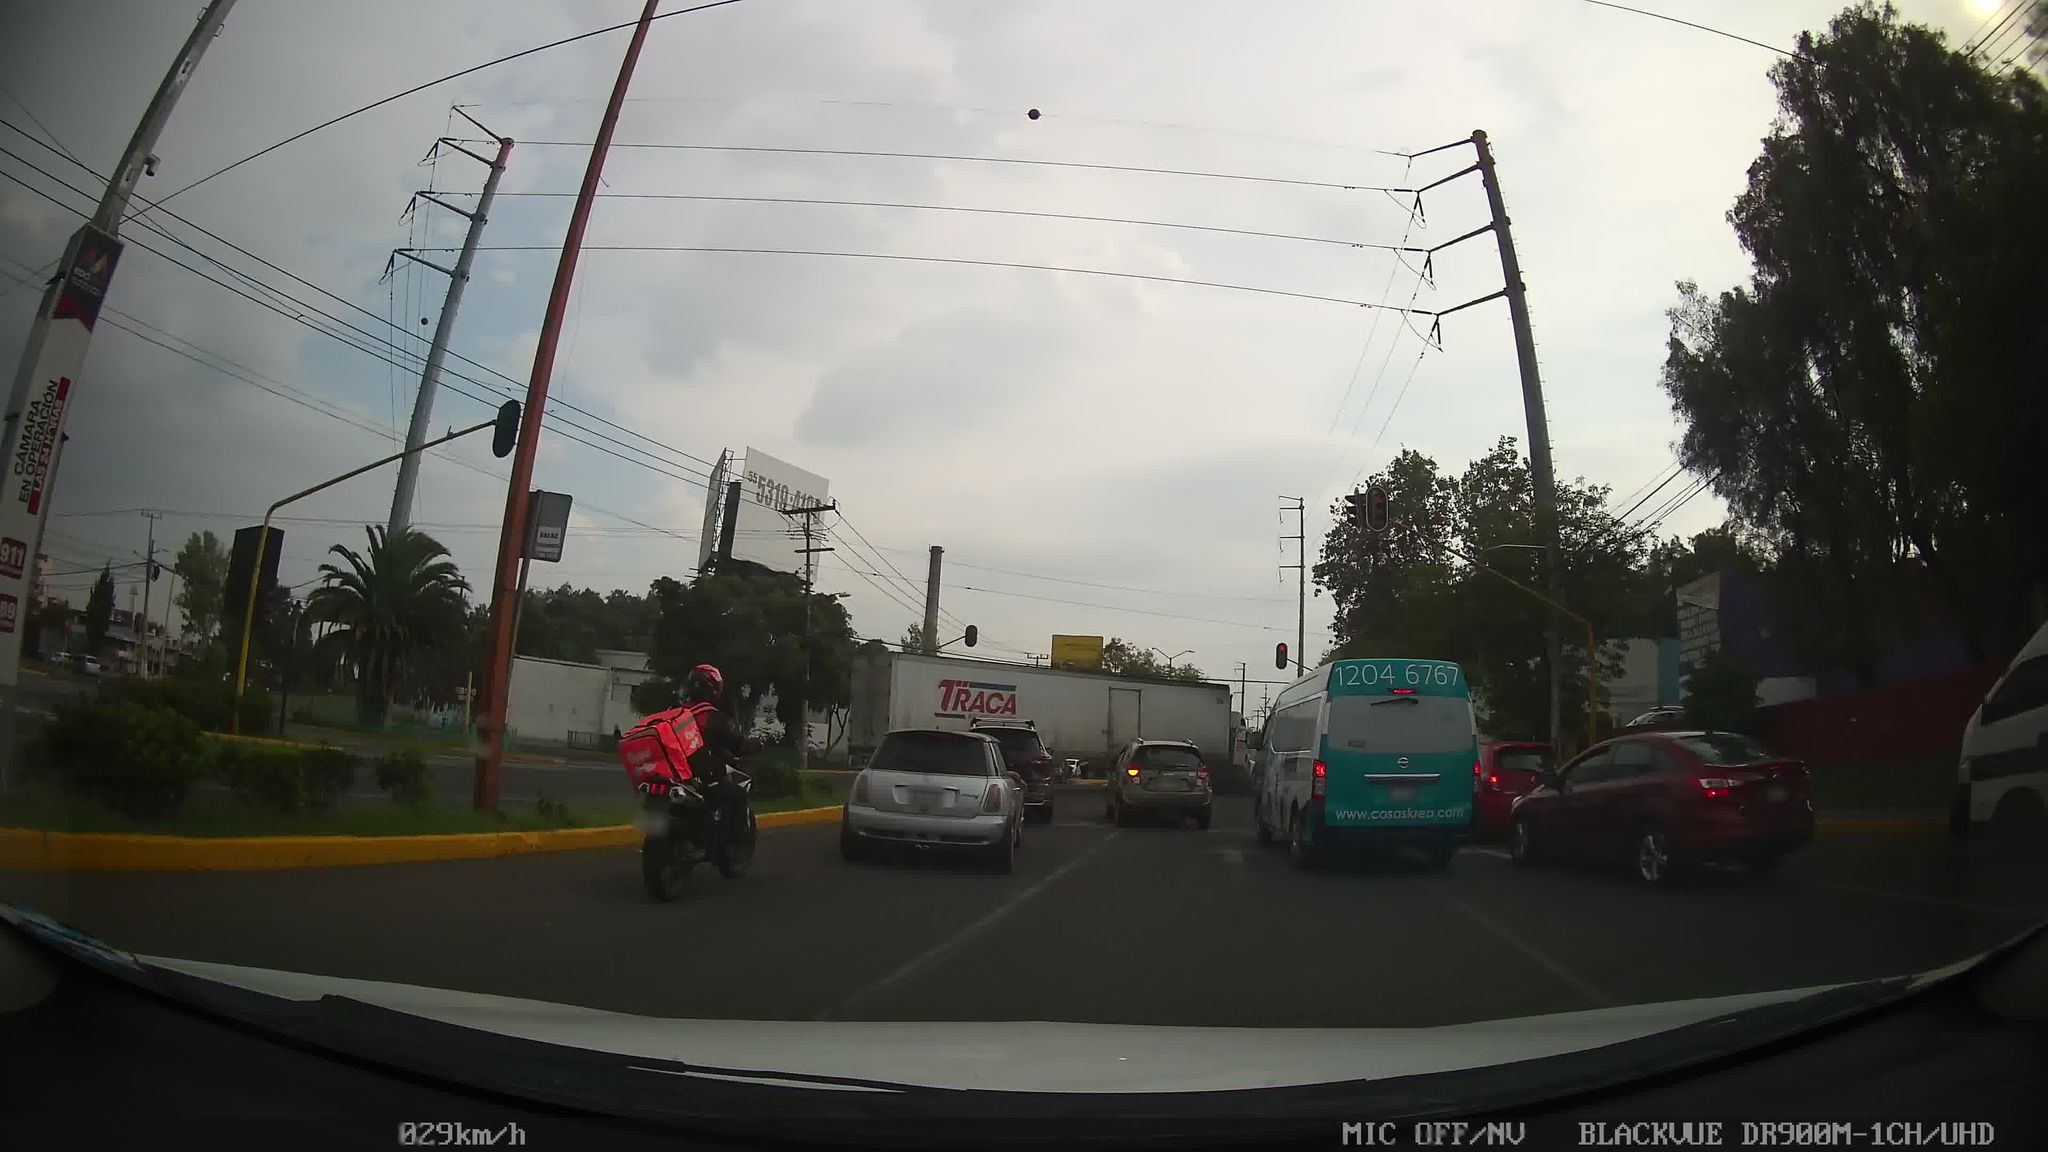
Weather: cloudy
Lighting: day
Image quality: good
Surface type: driving surface
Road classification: secondary
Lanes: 3
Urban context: urban centre
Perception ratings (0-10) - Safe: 4.02, Lively: 4.41, Beautiful: 3.71, Boring: 3.47, Depressing: 4.26, Wealthy: 0.25